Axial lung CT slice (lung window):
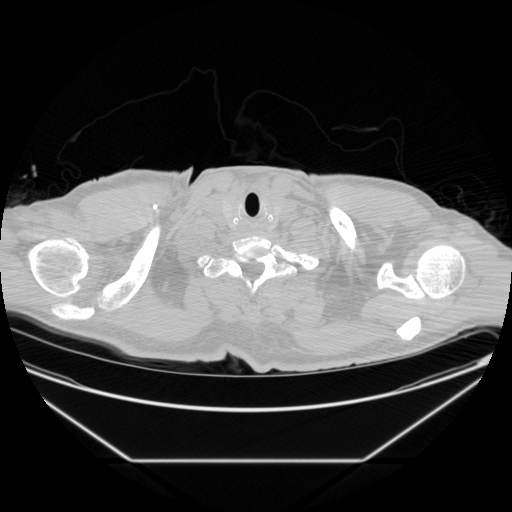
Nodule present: no